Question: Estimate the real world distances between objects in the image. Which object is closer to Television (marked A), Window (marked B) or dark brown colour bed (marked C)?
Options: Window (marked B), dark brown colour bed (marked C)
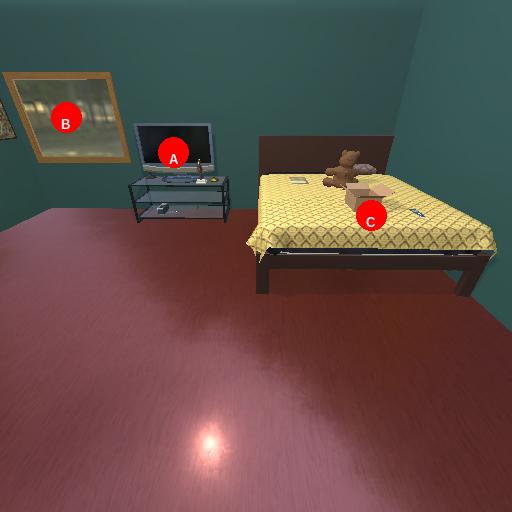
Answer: Window (marked B)